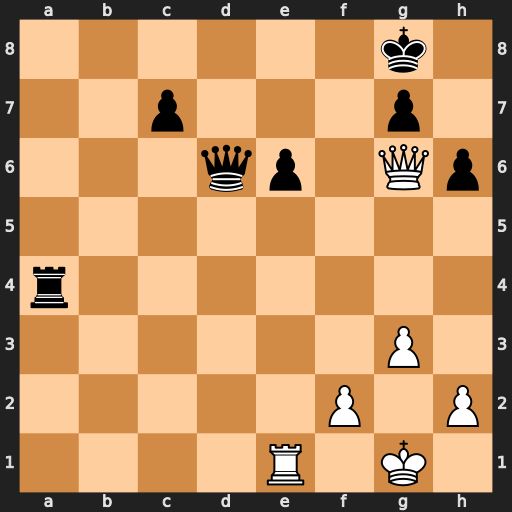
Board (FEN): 6k1/2p3p1/3qp1Qp/8/r7/6P1/5P1P/4R1K1
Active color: w
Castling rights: -
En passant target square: -
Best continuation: Qe8+ Qf8 Qxa4